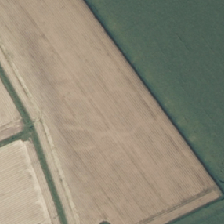
Land cover: shortrotation_cropland